Question: I wonder how it is possible to make a visual presentation of algorithm.
I found a very good visualization in Wikipedia like following:

If you know how to make a similar presentation, please let me know.
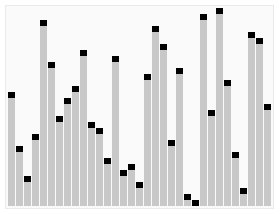
Answer: There are lots of libraries in various languages that can be used to visualize whatever you want, but according to this page:
<URL>
The picture you're looking at was:
> Created with: Ruby 1.8.4, RMagick.
Just for reference.